Question: I'm trying to code a in a JScrollPane.
When the image is fully zoomed out it should be centered horizontally and vertically. When both scroll bars have appeared the zooming should always happen relative to the mouse coordinate, i.e. the same point of the image should be under the mouse before and after the zoom event.
I have almost achieves my goal. Unfortunately the "scrollPane.getViewport().setViewPosition()" method sometimes fails to update the view position correctly. Calling the method twice (hack!) overcomes the issue in most cases, but the view still flickers.
I have no explanation as to why this is happening. However I'm confident that it's not a math problem.
---

Below is a MWE. To see what my problem is in particular you can do the following:
- - -
'''
package com.vitco;
import javax.swing.*;
import java.awt.*;
import java.awt.event.MouseAdapter;
import java.awt.event.MouseWheelEvent;
import java.awt.image.BufferedImage;
import java.util.Random;
/**
* Zoom-able scroll panel test case
*/
public class ZoomScrollPanel {
// the size of our image
private final static int IMAGE_SIZE = 600;
// create an image to display
private BufferedImage getImage() {
BufferedImage image = new BufferedImage(IMAGE_SIZE, IMAGE_SIZE, BufferedImage.TYPE_INT_RGB);
Graphics g = image.getGraphics();
// draw the small pixel first
Random rand = new Random();
for (int x = 0; x < IMAGE_SIZE; x += 10) {
for (int y = 0; y < IMAGE_SIZE; y += 10) {
g.setColor(new Color(rand.nextInt(255),rand.nextInt(255),rand.nextInt(255)));
g.fillRect(x, y, 10, 10);
}
}
// draw the larger transparent pixel second
for (int x = 0; x < IMAGE_SIZE; x += 100) {
for (int y = 0; y < IMAGE_SIZE; y += 100) {
g.setColor(new Color(rand.nextInt(255),rand.nextInt(255),rand.nextInt(255), 180));
g.fillRect(x, y, 100, 100);
}
}
return image;
}
// the image panel that resizes according to zoom level
private class ImagePanel extends JPanel {
private final BufferedImage image = getImage();
@Override
public void paintComponent(Graphics g) {
super.paintComponent(g);
Graphics2D g2 = (Graphics2D)g.create();
g2.scale(scale, scale);
g2.drawImage(image, 0, 0, null);
g2.dispose();
}
@Override
public Dimension getPreferredSize() {
return new Dimension((int)Math.round(IMAGE_SIZE * scale), (int)Math.round(IMAGE_SIZE * scale));
}
}
// the current zoom level (100 means the image is shown in original size)
private double zoom = 100;
// the current scale (scale = zoom/100)
private double scale = 1;
// the last seen scale
private double lastScale = 1;
public void alignViewPort(Point mousePosition) {
// if the scale didn't change there is nothing we should do
if (scale != lastScale) {
// compute the factor by that the image zoom has changed
double scaleChange = scale / lastScale;
// compute the scaled mouse position
Point scaledMousePosition = new Point(
(int)Math.round(mousePosition.x * scaleChange),
(int)Math.round(mousePosition.y * scaleChange)
);
// retrieve the current viewport position
Point viewportPosition = scrollPane.getViewport().getViewPosition();
// compute the new viewport position
Point newViewportPosition = new Point(
viewportPosition.x + scaledMousePosition.x - mousePosition.x,
viewportPosition.y + scaledMousePosition.y - mousePosition.y
);
// update the viewport position
// IMPORTANT: This call doesn't always update the viewport position. If the call is made twice
// it works correctly. However the screen still "flickers".
scrollPane.getViewport().setViewPosition(newViewportPosition);
// debug
if (!newViewportPosition.equals(scrollPane.getViewport().getViewPosition())) {
System.out.println("Error: " + newViewportPosition + " != " + scrollPane.getViewport().getViewPosition());
}
// remember the last scale
lastScale = scale;
}
}
// reference to the scroll pane container
private final JScrollPane scrollPane;
// constructor
public ZoomScrollPanel() {
// initialize the frame
JFrame frame = new JFrame();
frame.setDefaultCloseOperation(WindowConstants.EXIT_ON_CLOSE);
frame.setSize(600, 600);
// initialize the components
final ImagePanel imagePanel = new ImagePanel();
final JPanel centerPanel = new JPanel();
centerPanel.setLayout(new GridBagLayout());
centerPanel.add(imagePanel);
scrollPane = new JScrollPane(centerPanel);
scrollPane.setVerticalScrollBarPolicy(ScrollPaneConstants.VERTICAL_SCROLLBAR_ALWAYS);
scrollPane.setHorizontalScrollBarPolicy(ScrollPaneConstants.HORIZONTAL_SCROLLBAR_ALWAYS);
frame.add(scrollPane);
// add mouse wheel listener
imagePanel.addMouseWheelListener(new MouseAdapter() {
@Override
public void mouseWheelMoved(MouseWheelEvent e) {
super.mouseWheelMoved(e);
// check the rotation of the mousewheel
int rotation = e.getWheelRotation();
boolean zoomed = false;
if (rotation > 0) {
// only zoom out until no scrollbars are visible
if (scrollPane.getHeight() < imagePanel.getPreferredSize().getHeight() ||
scrollPane.getWidth() < imagePanel.getPreferredSize().getWidth()) {
zoom = zoom / 1.3;
zoomed = true;
}
} else {
// zoom in until maximum zoom size is reached
double newCurrentZoom = zoom * 1.3;
if (newCurrentZoom < 1000) { // 1000 ~ 10 times zoom
zoom = newCurrentZoom;
zoomed = true;
}
}
// check if a zoom happened
if (zoomed) {
// compute the scale
scale = (float) (zoom / 100f);
// align our viewport
alignViewPort(e.getPoint());
// invalidate and repaint to update components
imagePanel.revalidate();
scrollPane.repaint();
}
}
});
// display our frame
frame.setVisible(true);
}
// the main method
public static void main(String[] args) {
new ZoomScrollPanel();
}
}
'''
Note: I have also looked at the question here <URL> but unfortunately the problem and solution are slightly different and do not apply.
---
I have solved the issue by using a hack, however I'm still no closer to understanding as to what the underlying problem is. What is happening is that when the setViewPosition is called some internal state changes trigger additional calls to setViewPosition. These additional calls only happen occasionally. When I'm blocking them everything works perfectly.
To fix the problem I simply introduced a new boolean variable "blocked = false;" and replaced the lines
'''
scrollPane = new JScrollPane(centerPanel);
'''
and
'''
scrollPane.getViewport().setViewPosition(newViewportPosition);
'''
with
'''
scrollPane = new JScrollPane();
scrollPane.setViewport(new JViewport() {
private boolean inCall = false;
@Override
public void setViewPosition(Point pos) {
if (!inCall || !blocked) {
inCall = true;
super.setViewPosition(pos);
inCall = false;
}
}
});
scrollPane.getViewport().add(centerPanel);
'''
and
'''
blocked = true;
scrollPane.getViewport().setViewPosition(newViewportPosition);
blocked = false;
'''
I would still really appreciate if someone could make sense of this!
Why does this hack work? Is there a cleaner way to achieve the same functionality?
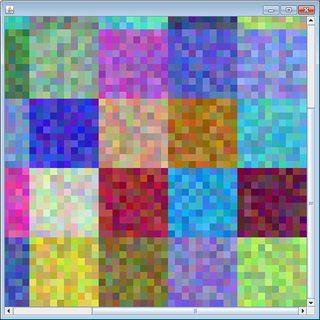
Answer: Here is the completed, fully functional Code. I still don't understand why the hack is necessary, but at least it now works as expected:
'''
import javax.swing.*;
import java.awt.*;
import java.awt.event.MouseAdapter;
import java.awt.event.MouseWheelEvent;
import java.awt.image.BufferedImage;
import java.util.Random;
/**
* Zoom-able scroll panel
*/
public class ZoomScrollPanel {
// the size of our image
private final static int IMAGE_SIZE = 600;
// create an image to display
private BufferedImage getImage() {
BufferedImage image = new BufferedImage(IMAGE_SIZE, IMAGE_SIZE, BufferedImage.TYPE_INT_RGB);
Graphics g = image.getGraphics();
// draw the small pixel first
Random rand = new Random();
for (int x = 0; x < IMAGE_SIZE; x += 10) {
for (int y = 0; y < IMAGE_SIZE; y += 10) {
g.setColor(new Color(rand.nextInt(255),rand.nextInt(255),rand.nextInt(255)));
g.fillRect(x, y, 10, 10);
}
}
// draw the larger transparent pixel second
for (int x = 0; x < IMAGE_SIZE; x += 100) {
for (int y = 0; y < IMAGE_SIZE; y += 100) {
g.setColor(new Color(rand.nextInt(255),rand.nextInt(255),rand.nextInt(255), 180));
g.fillRect(x, y, 100, 100);
}
}
return image;
}
// the image panel that resizes according to zoom level
private class ImagePanel extends JPanel {
private final BufferedImage image = getImage();
@Override
public void paintComponent(Graphics g) {
super.paintComponent(g);
Graphics2D g2 = (Graphics2D)g.create();
g2.scale(scale, scale);
g2.drawImage(image, 0, 0, null);
g2.dispose();
}
@Override
public Dimension getPreferredSize() {
return new Dimension((int)Math.round(IMAGE_SIZE * scale), (int)Math.round(IMAGE_SIZE * scale));
}
}
// the current zoom level (100 means the image is shown in original size)
private double zoom = 100;
// the current scale (scale = zoom/100)
private double scale = 1;
// the last seen scale
private double lastScale = 1;
// true if currently executing setViewPosition
private boolean blocked = false;
public void alignViewPort(Point mousePosition) {
// if the scale didn't change there is nothing we should do
if (scale != lastScale) {
// compute the factor by that the image zoom has changed
double scaleChange = scale / lastScale;
// compute the scaled mouse position
Point scaledMousePosition = new Point(
(int)Math.round(mousePosition.x * scaleChange),
(int)Math.round(mousePosition.y * scaleChange)
);
// retrieve the current viewport position
Point viewportPosition = scrollPane.getViewport().getViewPosition();
// compute the new viewport position
Point newViewportPosition = new Point(
viewportPosition.x + scaledMousePosition.x - mousePosition.x,
viewportPosition.y + scaledMousePosition.y - mousePosition.y
);
// update the viewport position
blocked = true;
scrollPane.getViewport().setViewPosition(newViewportPosition);
blocked = false;
// remember the last scale
lastScale = scale;
}
}
// reference to the scroll pane container
private final JScrollPane scrollPane;
// constructor
public ZoomScrollPanel() {
// initialize the frame
JFrame frame = new JFrame();
frame.setDefaultCloseOperation(WindowConstants.EXIT_ON_CLOSE);
frame.setSize(600, 600);
// initialize the components
final ImagePanel imagePanel = new ImagePanel();
final JPanel centerPanel = new JPanel();
centerPanel.setLayout(new GridBagLayout());
centerPanel.add(imagePanel);
scrollPane = new JScrollPane();
scrollPane.setViewport(new JViewport() {
private boolean inCall = false;
@Override
public void setViewPosition(Point pos) {
if (!inCall || !blocked) {
inCall = true;
super.setViewPosition(pos);
inCall = false;
}
}
});
scrollPane.getViewport().add(centerPanel);
scrollPane.setVerticalScrollBarPolicy(ScrollPaneConstants.VERTICAL_SCROLLBAR_ALWAYS);
scrollPane.setHorizontalScrollBarPolicy(ScrollPaneConstants.HORIZONTAL_SCROLLBAR_ALWAYS);
frame.add(scrollPane);
// add mouse wheel listener
imagePanel.addMouseWheelListener(new MouseAdapter() {
@Override
public void mouseWheelMoved(MouseWheelEvent e) {
super.mouseWheelMoved(e);
// check the rotation of the mousewheel
int rotation = e.getWheelRotation();
boolean zoomed = false;
if (rotation > 0) {
// only zoom out until no scrollbars are visible
if (scrollPane.getHeight() < imagePanel.getPreferredSize().getHeight() ||
scrollPane.getWidth() < imagePanel.getPreferredSize().getWidth()) {
zoom = zoom / 1.3;
zoomed = true;
}
} else {
// zoom in until maximum zoom size is reached
double newCurrentZoom = zoom * 1.3;
if (newCurrentZoom < 1000) { // 1000 ~ 10 times zoom
zoom = newCurrentZoom;
zoomed = true;
}
}
// check if a zoom happened
if (zoomed) {
// compute the scale
scale = (float) (zoom / 100f);
// align our viewport
alignViewPort(e.getPoint());
// invalidate and repaint to update components
imagePanel.revalidate();
scrollPane.repaint();
}
}
});
// display our frame
frame.setVisible(true);
}
// the main method
public static void main(String[] args) {
new ZoomScrollPanel();
}
}
'''